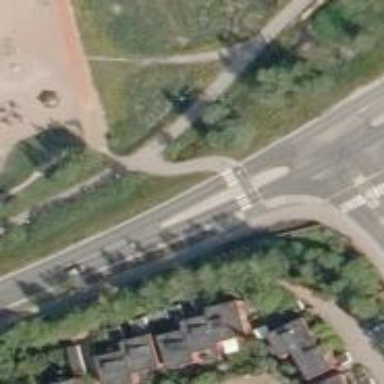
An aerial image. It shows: Asphalt cycleway.